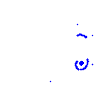
Particle: electron